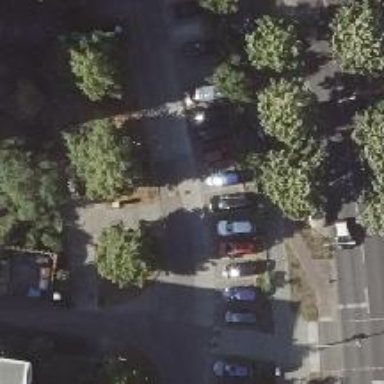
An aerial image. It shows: Table-style traffic calming feature.